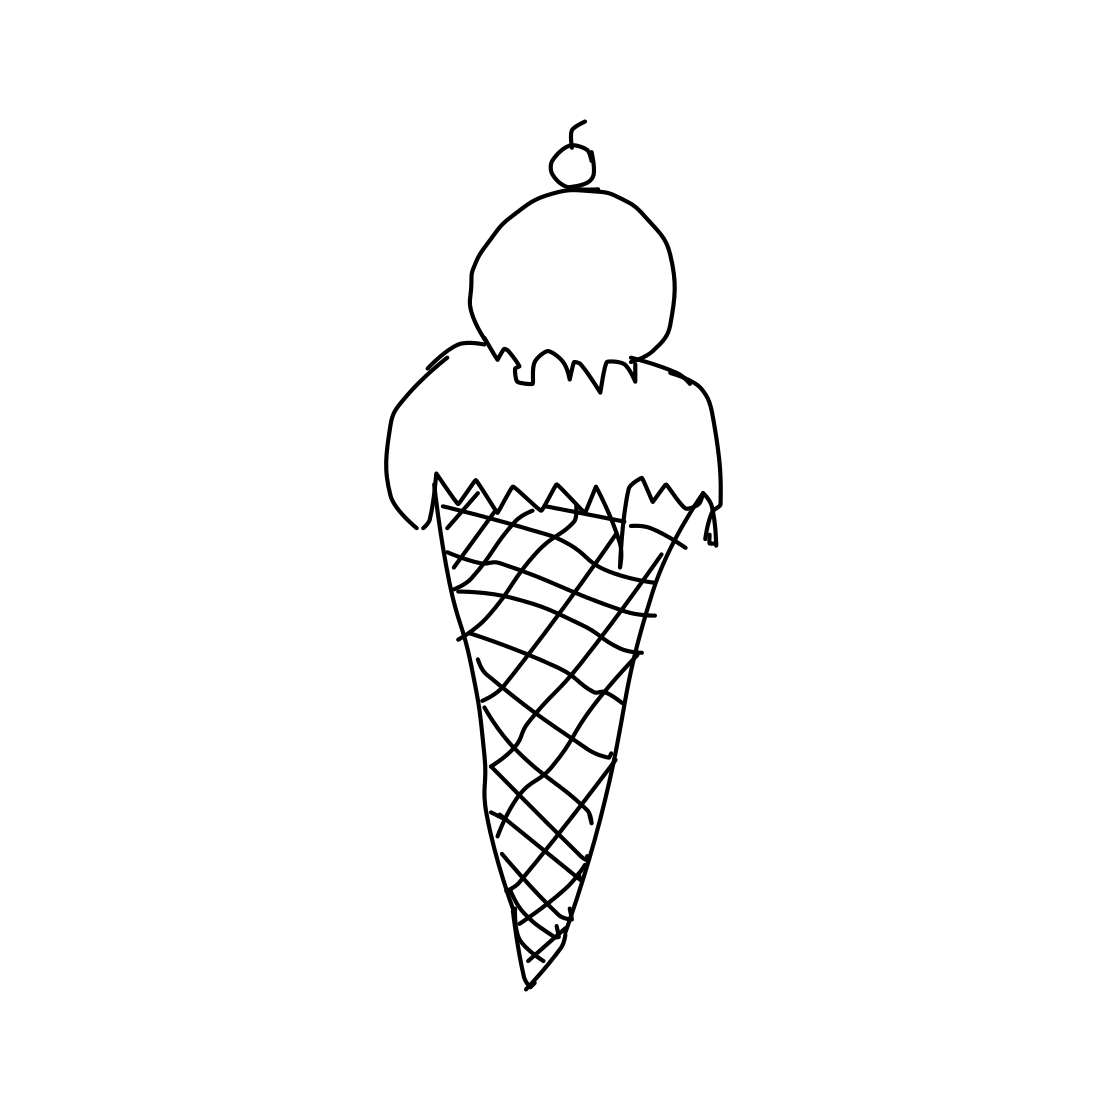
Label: ice-cream-cone